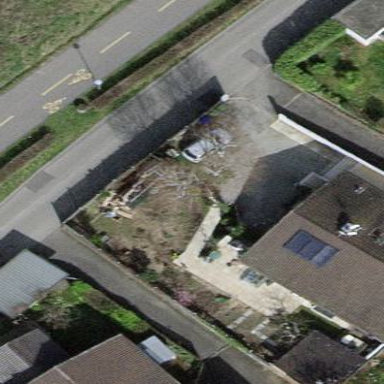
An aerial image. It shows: Garden surrounded by fence.